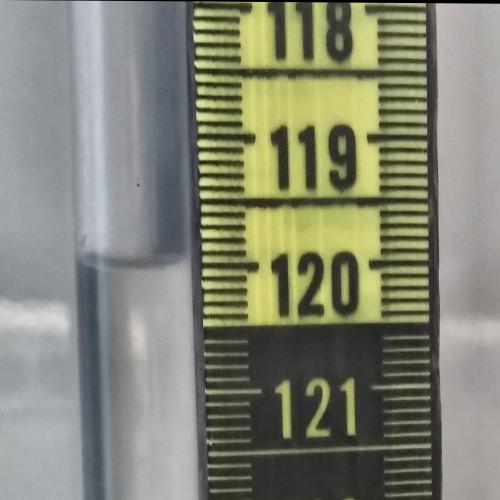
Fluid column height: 120.0 cm